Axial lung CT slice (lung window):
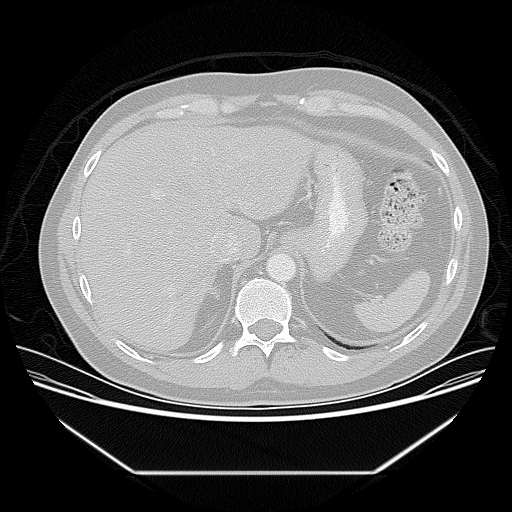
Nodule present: no